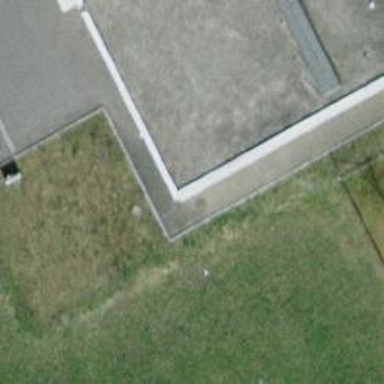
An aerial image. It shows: Sidewalk.